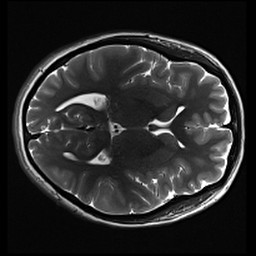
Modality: inplaneT2
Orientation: axial